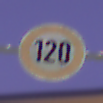
Verkehrszeichen: Geschwindigkeit120
Umgebung: Outdoor, Urban
Tageszeit: Night
Wetter: Clear
Licht: Artificial
Jahreszeit: NotSpecified
Kontrast: HighContrast